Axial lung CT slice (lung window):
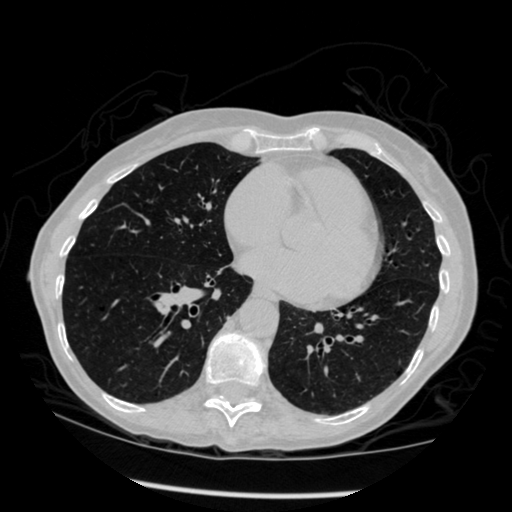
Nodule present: no